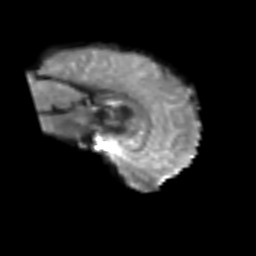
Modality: T2w
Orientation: sagittal
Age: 76
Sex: female
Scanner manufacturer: siemens
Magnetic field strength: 3 T
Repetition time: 6.1 s
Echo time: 0.101 s